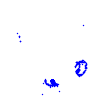
Particle: kaon